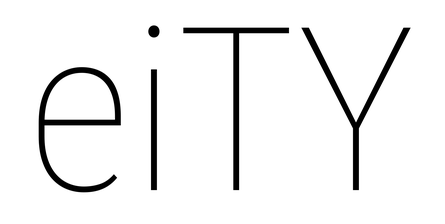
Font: Roboto_Condensed_Thin